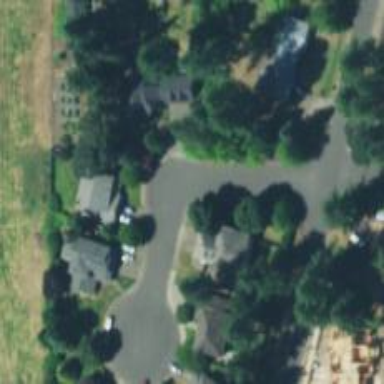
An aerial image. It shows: Residential road.